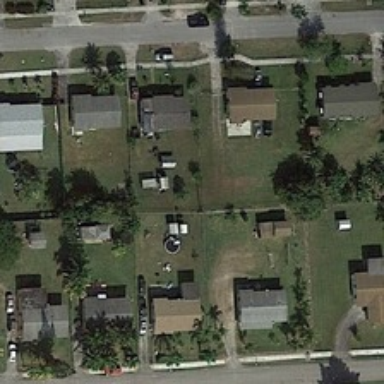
The rectangular residential includes some villas and trees .